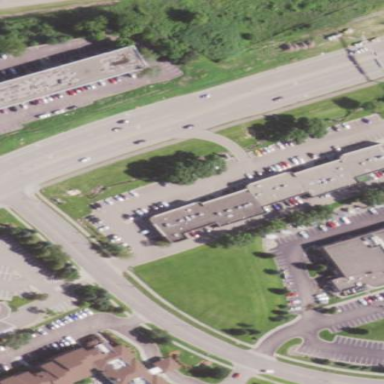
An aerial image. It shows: Mall building.